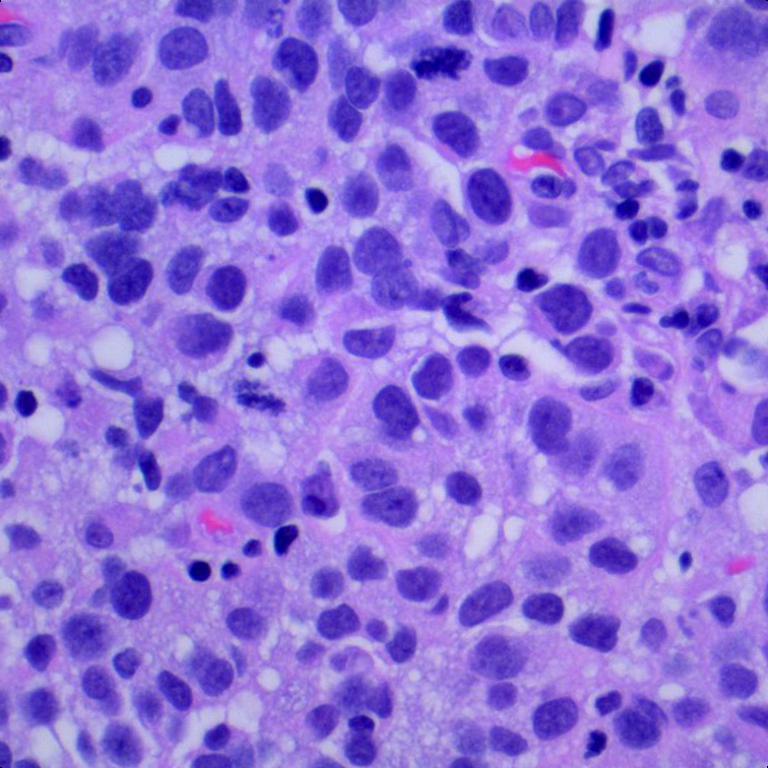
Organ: lung
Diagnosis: squamous carcinomas